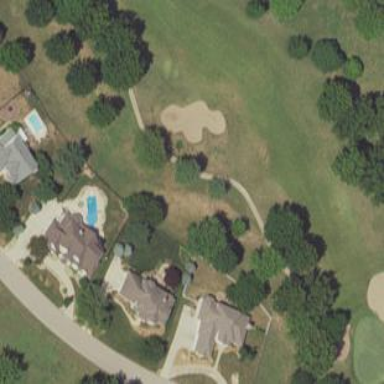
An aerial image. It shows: Rough grassy area used for golf.